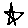
Label: star